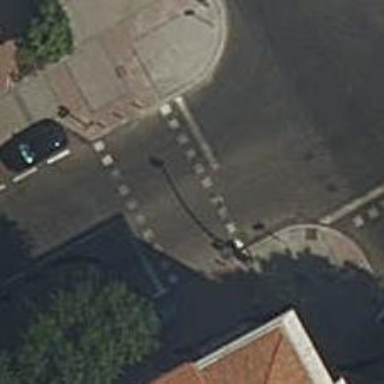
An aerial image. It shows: Zebra crossing with traffic signals. The crossing is marked by traffic lights.